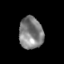
Tissue: skin
Cell type: Myeloid cells
Senescence score: 0.2779
Nuclear area (px): 751
Mean DAPI intensity: 128.51